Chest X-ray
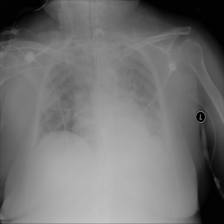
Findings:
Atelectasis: negative
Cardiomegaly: negative
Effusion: negative
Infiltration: negative
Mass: negative
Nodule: negative
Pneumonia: negative
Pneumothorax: negative
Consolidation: positive
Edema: negative
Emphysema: negative
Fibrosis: negative
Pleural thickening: negative
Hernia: negative